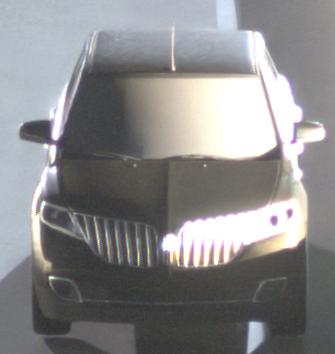
Make: Lincoln
Model: MKX
Detailed model: Gen. 1 CD3
Model produced from: 2010
Model produced until: 2015
Doors: 5
Color: black
Road condition: wet road
Daytime: night
Contrast: high contrast